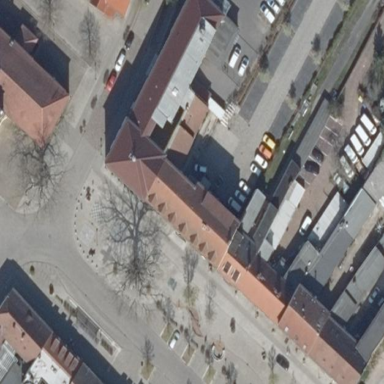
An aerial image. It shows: Public town hall building.